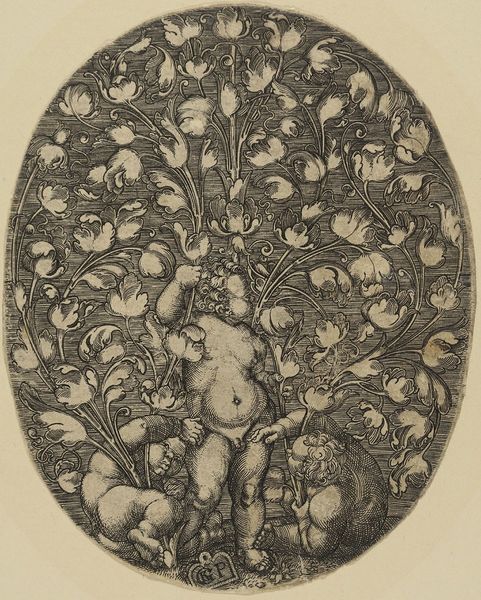
Titel: Ovalfüllung
Künstler: Gilich Kilian Proger
Standort: Hamburg
Institution: Museum für Kunst und Gewerbe Hamburg
Schlagwörter: blumen, grau, weiss, zeichnung, blüten, kind, pflanze, renaissance, kinder, oval, engel, knaben, grafik, graphik, ornamente, junge, fotografie, photographie, druck, druckgraphik, druckgrafik, stich, putten, kupferstich, amoretten, arabeske, rankenwerk, kalligrafie, rankenornament, reproduktionen, druckerzeugnisse, pflanzenornamente, ornamentstich, vorlageblätter, hopfenblatt, füllung, laubornament, ornatment